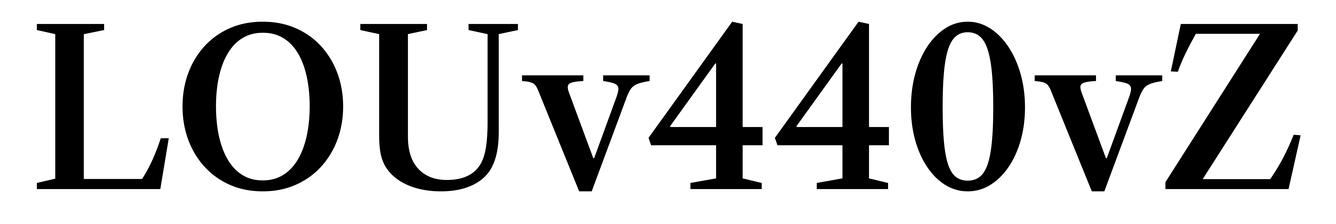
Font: LibreCaslonText_Medium